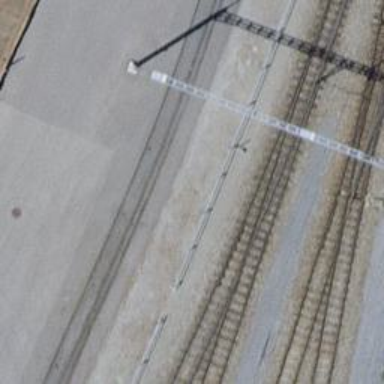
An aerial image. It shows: Single-track spur railway line.